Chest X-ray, AP view. Patient: 57 years old, sex M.
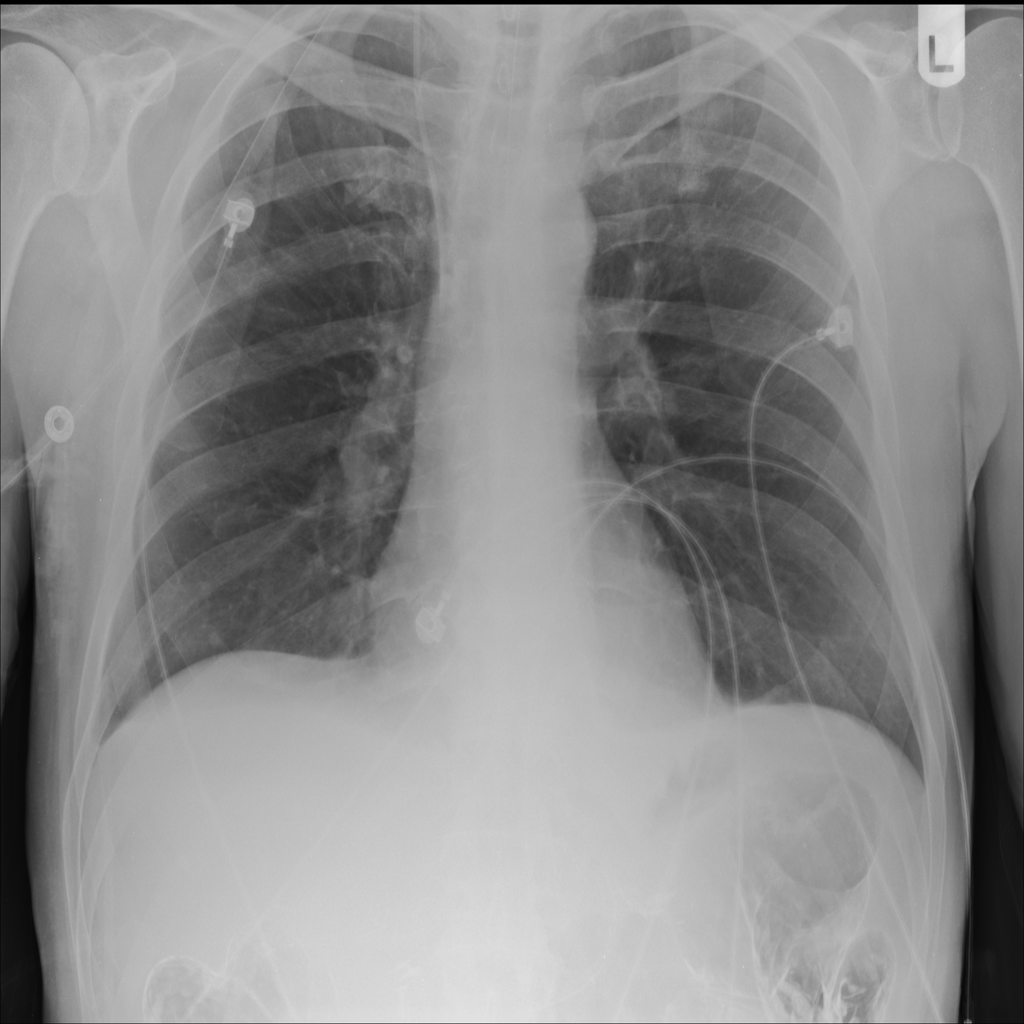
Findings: No Finding